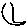
Label: moon